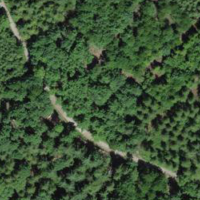
EUNIS habitat code: 44
Species observed at this site:
Campanula trachelium